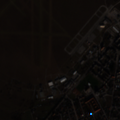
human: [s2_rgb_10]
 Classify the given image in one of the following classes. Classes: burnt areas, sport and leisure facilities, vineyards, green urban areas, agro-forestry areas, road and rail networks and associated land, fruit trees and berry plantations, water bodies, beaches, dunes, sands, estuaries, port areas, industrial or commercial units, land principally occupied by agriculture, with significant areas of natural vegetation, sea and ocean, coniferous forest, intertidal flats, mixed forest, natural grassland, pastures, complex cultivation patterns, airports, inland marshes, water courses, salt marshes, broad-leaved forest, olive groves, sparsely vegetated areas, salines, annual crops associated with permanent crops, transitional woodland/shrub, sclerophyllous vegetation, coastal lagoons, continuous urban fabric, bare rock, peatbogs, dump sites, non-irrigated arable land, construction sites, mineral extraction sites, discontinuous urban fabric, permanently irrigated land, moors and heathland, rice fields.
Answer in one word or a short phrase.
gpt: discontinuous urban fabric, industrial or commercial units, green urban areas, non-irrigated arable land